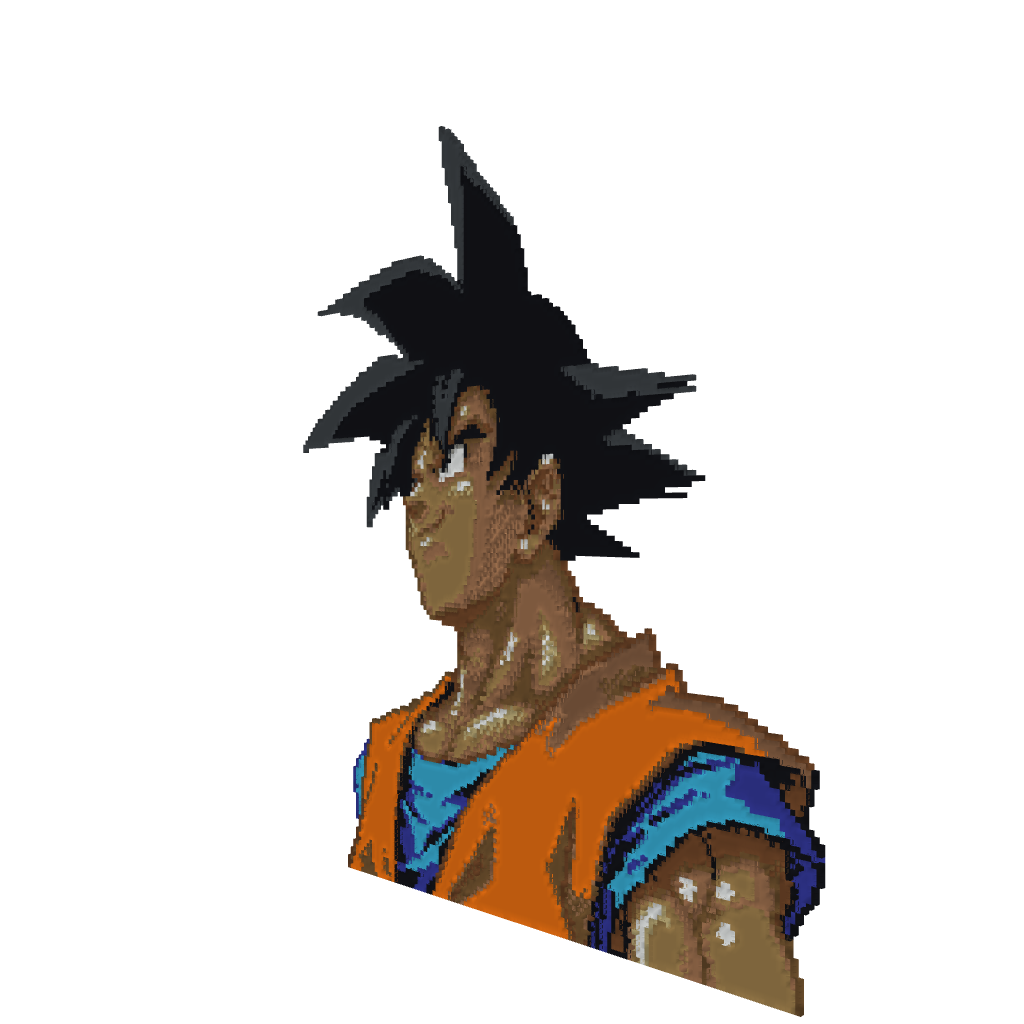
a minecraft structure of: Kakaroto - Goku